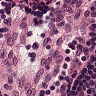
Metastatic tissue present: no